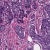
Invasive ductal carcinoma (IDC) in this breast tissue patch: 0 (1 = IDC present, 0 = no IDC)